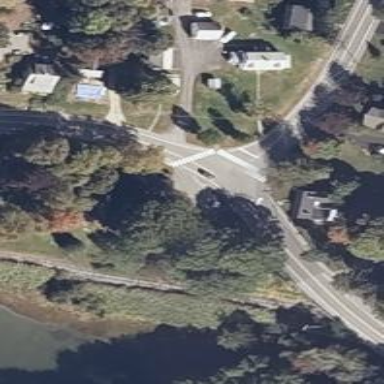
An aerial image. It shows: Road with stop sign.